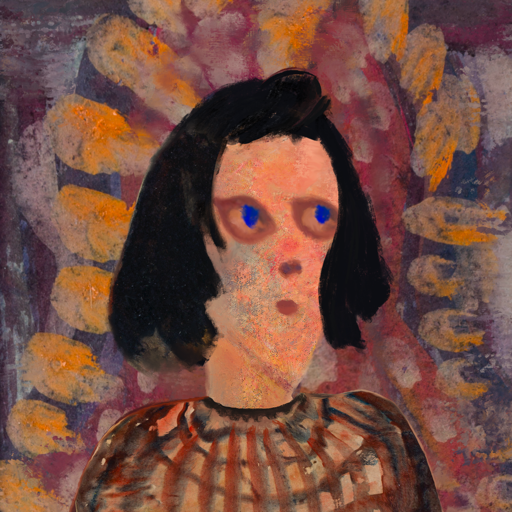
Background: Doll, Head And Neck Side: Irani, Face Side: Mother_And_Son_Mother, Bust: Orphan, Hair Side: Mosgoul, Head Accessory: Blank, Second Necklace: Blank, Necklace: Blank, Baby: Blank